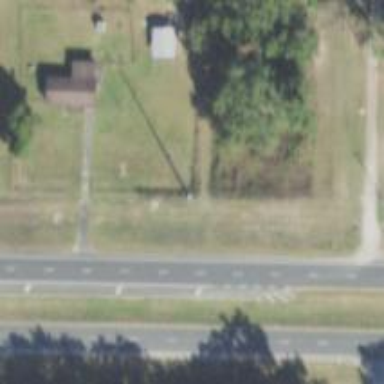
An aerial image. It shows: Power pole.